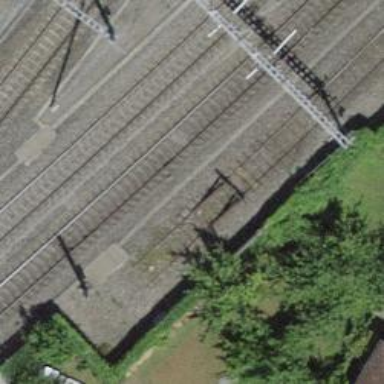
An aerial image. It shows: Railway buffer stop.